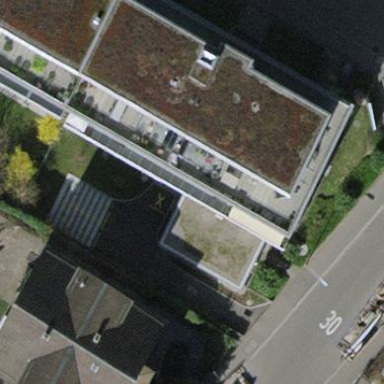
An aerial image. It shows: Flat roof kindergarten building.